Field crop: maize
Growth stage: 2
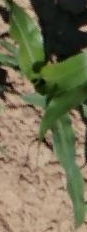
Species: maize